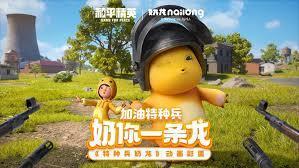
Label: nailong